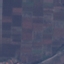
Land use / land cover class: PermanentCrop